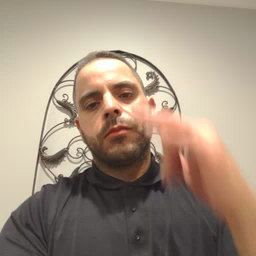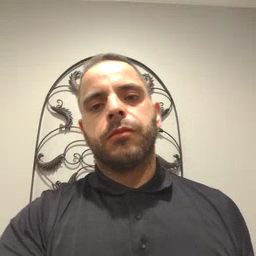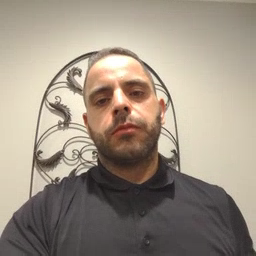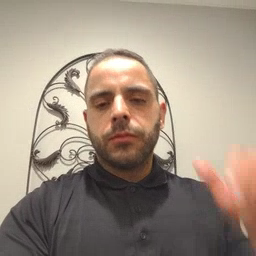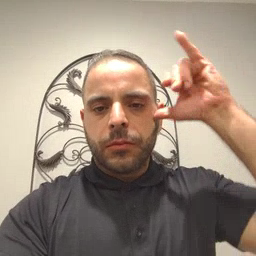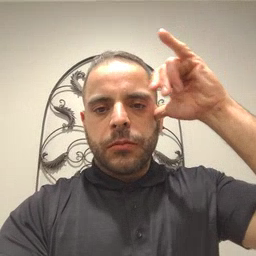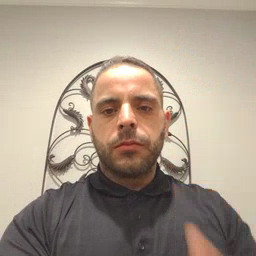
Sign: cow